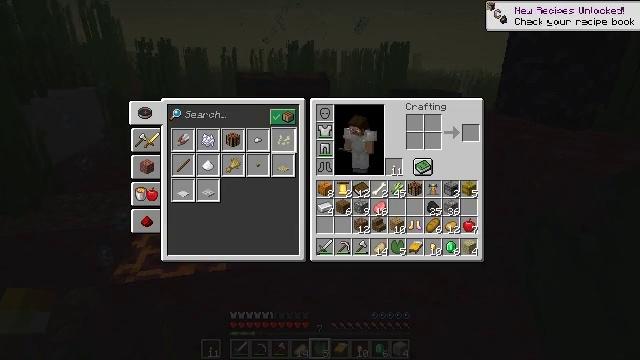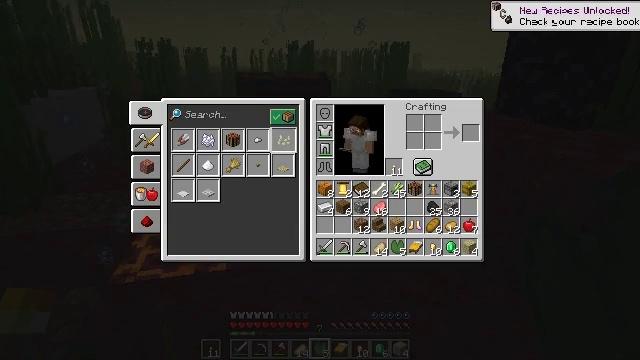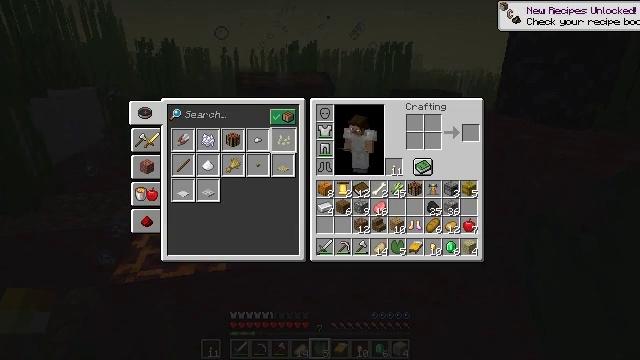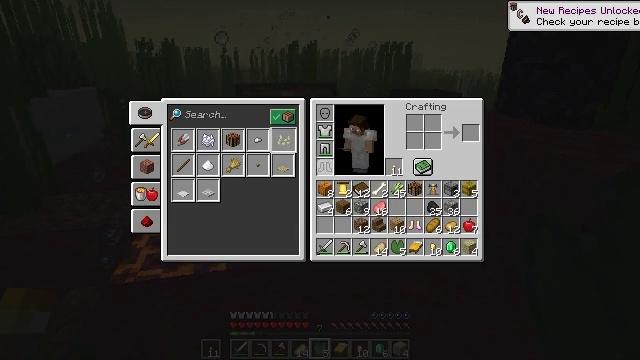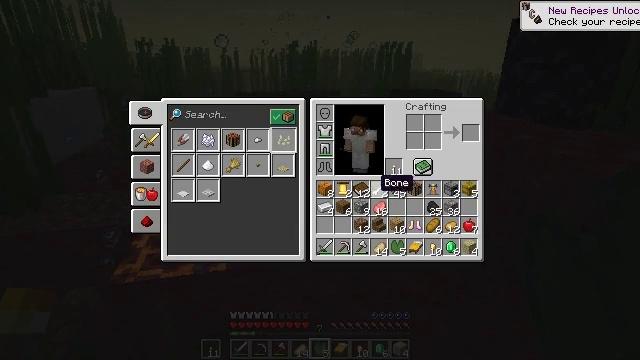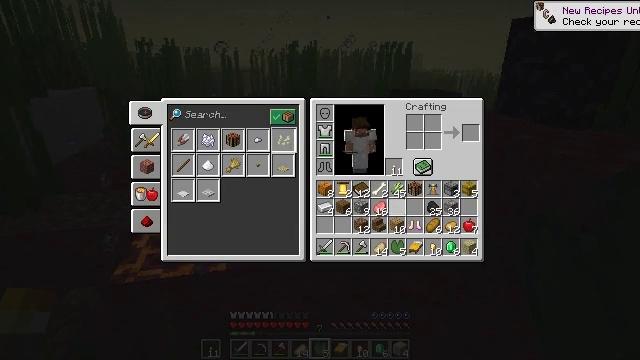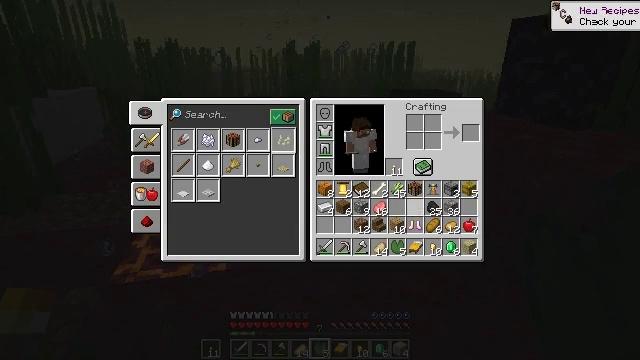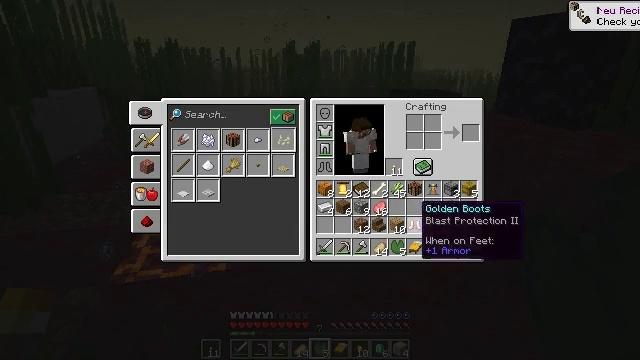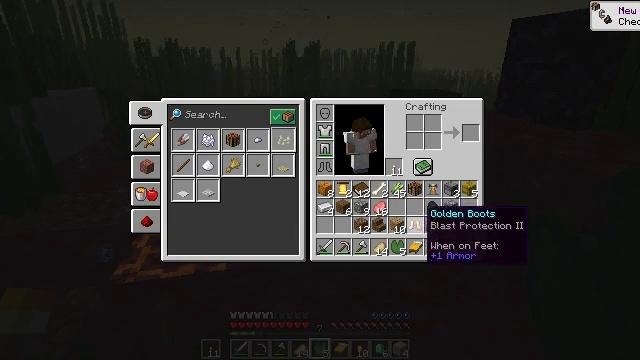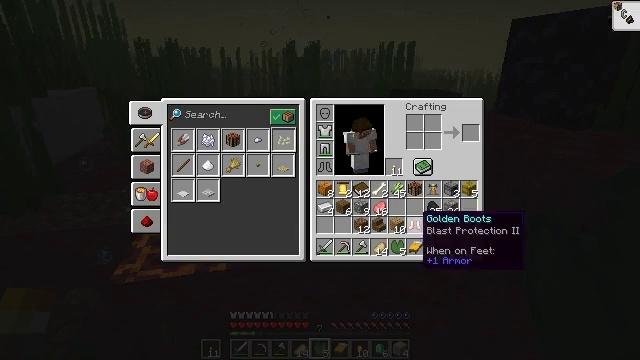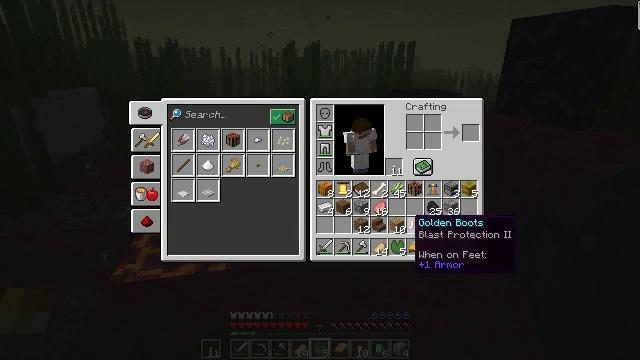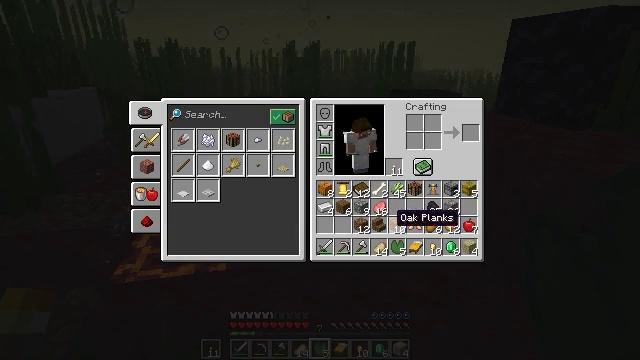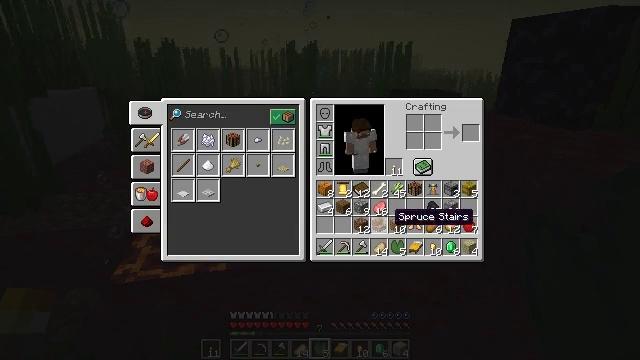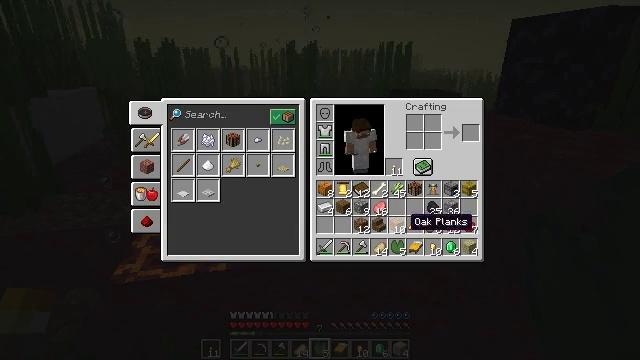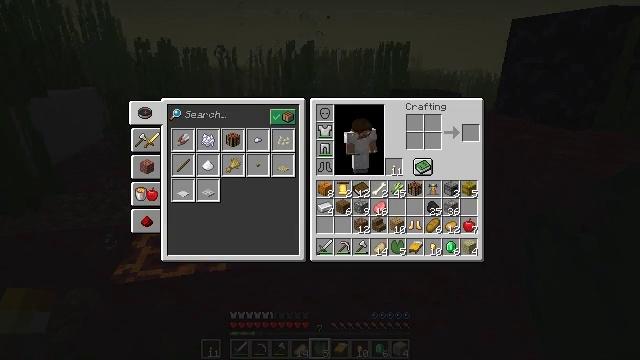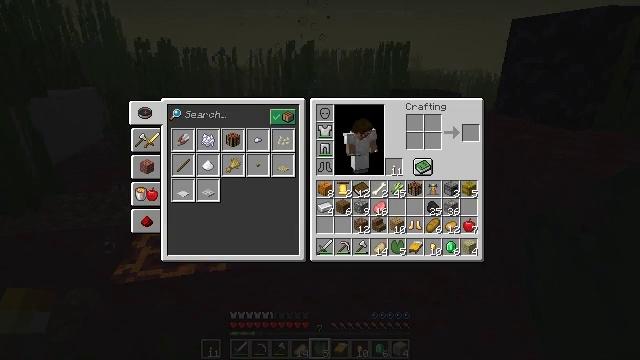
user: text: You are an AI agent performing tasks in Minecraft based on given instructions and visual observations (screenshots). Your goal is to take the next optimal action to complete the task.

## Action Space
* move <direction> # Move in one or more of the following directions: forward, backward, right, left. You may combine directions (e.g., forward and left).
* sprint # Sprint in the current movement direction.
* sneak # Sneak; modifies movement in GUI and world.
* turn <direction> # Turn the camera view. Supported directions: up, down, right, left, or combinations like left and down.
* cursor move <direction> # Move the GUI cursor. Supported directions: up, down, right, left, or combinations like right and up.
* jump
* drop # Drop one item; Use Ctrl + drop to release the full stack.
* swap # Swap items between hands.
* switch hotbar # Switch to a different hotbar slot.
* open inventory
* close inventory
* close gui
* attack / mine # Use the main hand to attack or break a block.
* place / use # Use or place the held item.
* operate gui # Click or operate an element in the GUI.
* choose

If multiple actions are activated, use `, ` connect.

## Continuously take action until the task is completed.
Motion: motion action
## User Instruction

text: Remove a lily pad from the inventory.
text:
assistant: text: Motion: sneak
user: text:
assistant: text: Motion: sneak
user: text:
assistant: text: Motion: sneak, cursor move right
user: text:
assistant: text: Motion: sneak, cursor move right and down
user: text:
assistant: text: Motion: sneak, cursor move right and down
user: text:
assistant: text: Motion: sneak, cursor move right and down
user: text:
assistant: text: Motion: sneak, cursor move right and down
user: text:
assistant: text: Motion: sneak
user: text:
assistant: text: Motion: no_op
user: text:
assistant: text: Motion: cursor move left
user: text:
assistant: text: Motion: sneak, cursor move left
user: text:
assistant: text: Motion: sneak
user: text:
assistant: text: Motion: sneak, cursor move right
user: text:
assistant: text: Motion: sneak, cursor move right and down
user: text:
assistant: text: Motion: sneak, cursor move right and down
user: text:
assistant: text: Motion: sneak
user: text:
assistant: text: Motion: sneak, cursor move left
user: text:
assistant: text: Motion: sneak, cursor move left and up
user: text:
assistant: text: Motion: sneak, cursor move left and up
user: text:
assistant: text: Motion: sneak
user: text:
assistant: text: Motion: sneak, cursor move right and up
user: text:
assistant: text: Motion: sneak, cursor move right
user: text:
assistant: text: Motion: sneak, cursor move right and up
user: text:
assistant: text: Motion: sneak, cursor move left and up
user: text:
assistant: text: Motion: sneak, cursor move left
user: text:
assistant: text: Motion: sneak
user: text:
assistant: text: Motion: sneak
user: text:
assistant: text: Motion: sneak
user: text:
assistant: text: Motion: sneak
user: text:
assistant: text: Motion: sneak